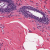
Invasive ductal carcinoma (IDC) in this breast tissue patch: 0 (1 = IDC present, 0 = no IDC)